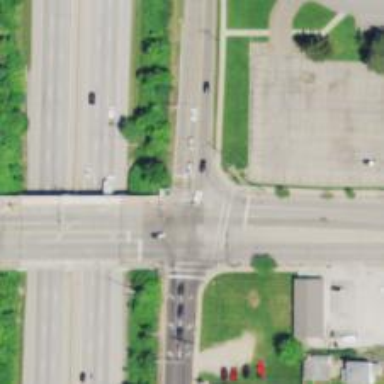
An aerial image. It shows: Unmarked crossing on the road.